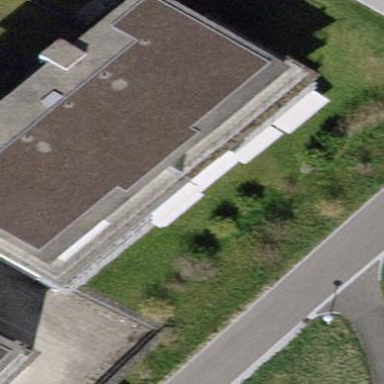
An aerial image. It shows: Building.